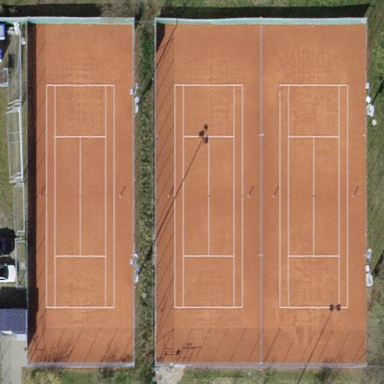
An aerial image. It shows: Sports center with tennis facility.